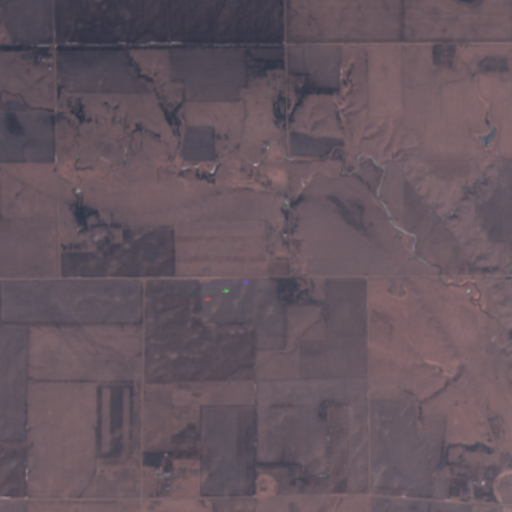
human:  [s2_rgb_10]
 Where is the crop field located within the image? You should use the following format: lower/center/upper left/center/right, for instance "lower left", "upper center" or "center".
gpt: The crop field is located in the upper center of the image.
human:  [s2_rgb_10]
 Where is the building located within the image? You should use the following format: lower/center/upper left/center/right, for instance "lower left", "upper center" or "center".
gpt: The building is located in the upper left of the image.
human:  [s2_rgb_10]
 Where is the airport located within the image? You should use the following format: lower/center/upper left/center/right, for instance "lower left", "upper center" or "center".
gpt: There is no airport in the image.